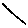
Label: line